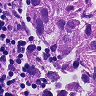
Metastatic tissue present: yes